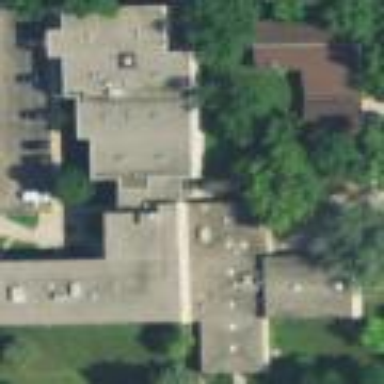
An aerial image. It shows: Building.